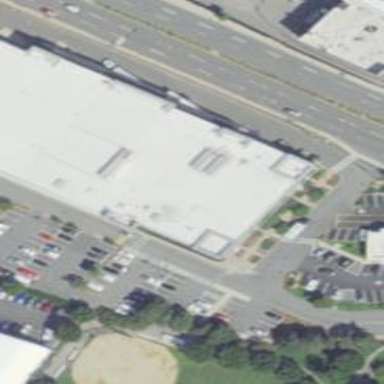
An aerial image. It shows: Supermarket.